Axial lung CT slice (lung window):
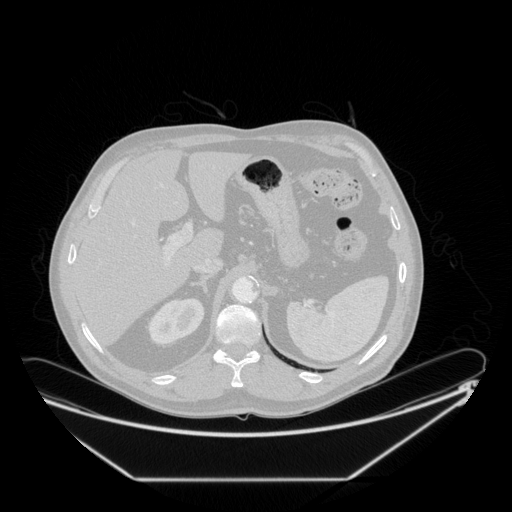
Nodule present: no